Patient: sex M, age 61
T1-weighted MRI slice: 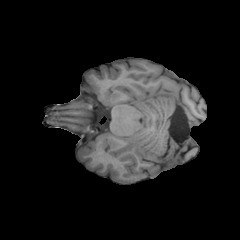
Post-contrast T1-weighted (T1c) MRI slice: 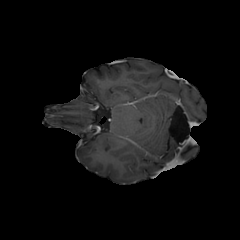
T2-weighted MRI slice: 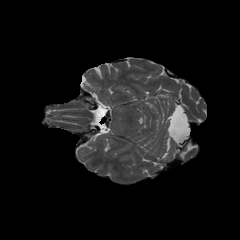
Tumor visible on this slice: no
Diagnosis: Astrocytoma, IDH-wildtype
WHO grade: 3